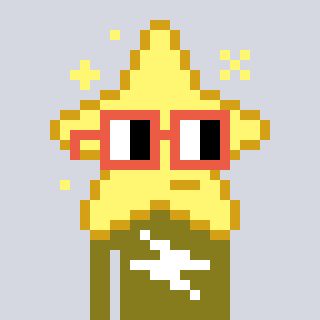
a pixel art character with square orange glasses, a star-shaped head and a gunk-colored body on a cool background